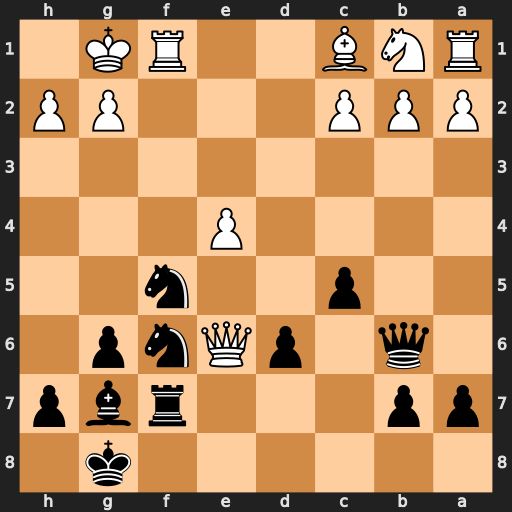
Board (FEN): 6k1/pp3rbp/1q1pQnp1/2p2n2/4P3/8/PPP3PP/RNB2RK1
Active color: b
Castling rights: -
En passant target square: -
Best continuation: c4+ Kh1 Nxe4